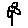
Label: flower